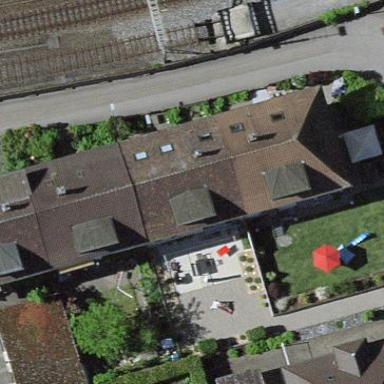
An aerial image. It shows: Terrace building.